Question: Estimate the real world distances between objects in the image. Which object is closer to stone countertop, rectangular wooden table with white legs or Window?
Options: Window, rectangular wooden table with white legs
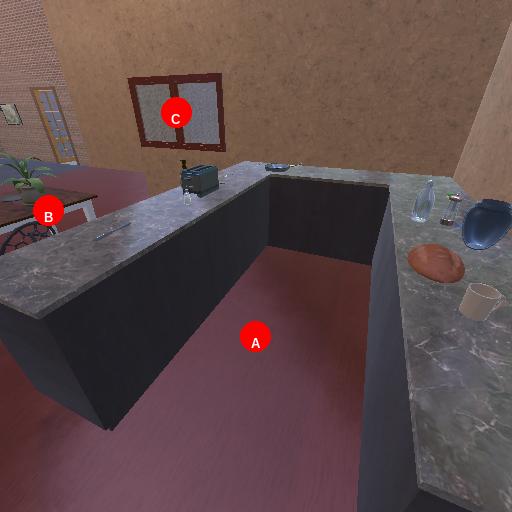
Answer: Window